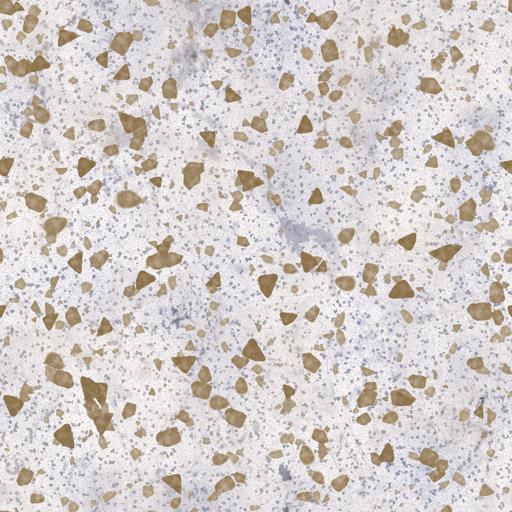
Tags: antique beige brown clean floor orange stone terrazzo white